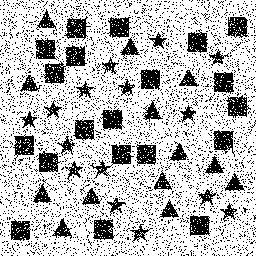
Squares: 20
Triangles: 13
Stars: 15
Total shapes: 48